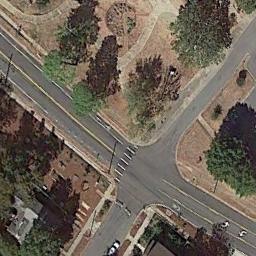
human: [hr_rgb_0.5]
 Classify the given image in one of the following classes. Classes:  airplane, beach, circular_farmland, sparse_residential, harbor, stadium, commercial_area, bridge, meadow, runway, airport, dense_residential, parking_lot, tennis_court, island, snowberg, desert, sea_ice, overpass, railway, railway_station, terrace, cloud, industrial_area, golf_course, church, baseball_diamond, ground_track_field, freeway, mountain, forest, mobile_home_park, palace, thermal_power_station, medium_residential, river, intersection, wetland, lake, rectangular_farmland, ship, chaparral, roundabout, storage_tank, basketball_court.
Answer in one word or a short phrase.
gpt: intersection